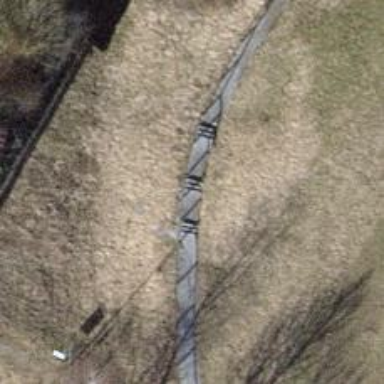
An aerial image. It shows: Compacted steps along the road.